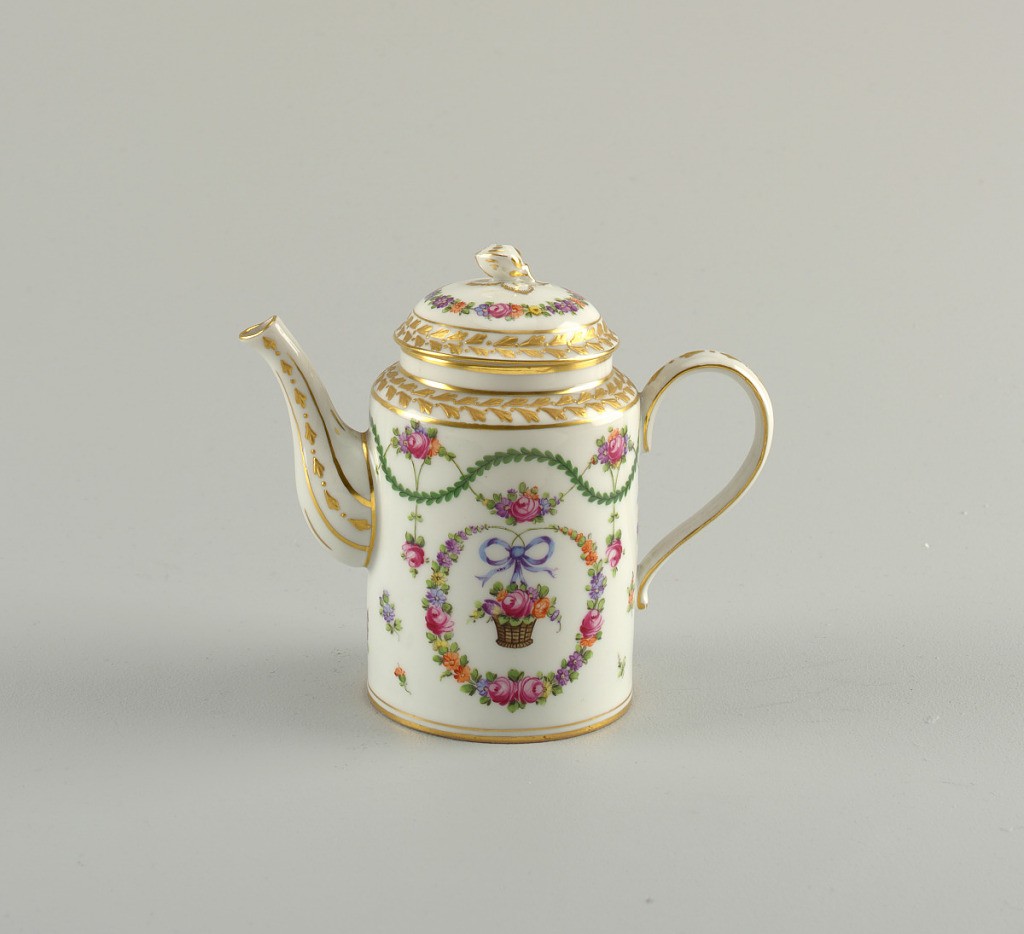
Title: Teapot
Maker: Carl Thieme Potschappel Porcelain Manufactory, German, established 1872
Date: late 19th–early 20th century
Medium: hard paste porcelain, vitreous enamel, gold
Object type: teapot
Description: Cylindrical body and domed lid with gilded flower finial. Flower wreath with basket.